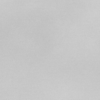
Label: dusty